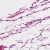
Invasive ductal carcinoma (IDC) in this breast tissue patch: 0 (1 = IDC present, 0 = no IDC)